Question: Friends!
I want to create a simple schedule event calendar like this one

Question: What can i use in Swing/AWT hiearchy in order to have such flexible grid.
P.S I was trying to do some solution in JTable direction with Custom CellRenderers but it was ugly. Maybe it can be something like JPanel-in-JPanel solution? What do you think?
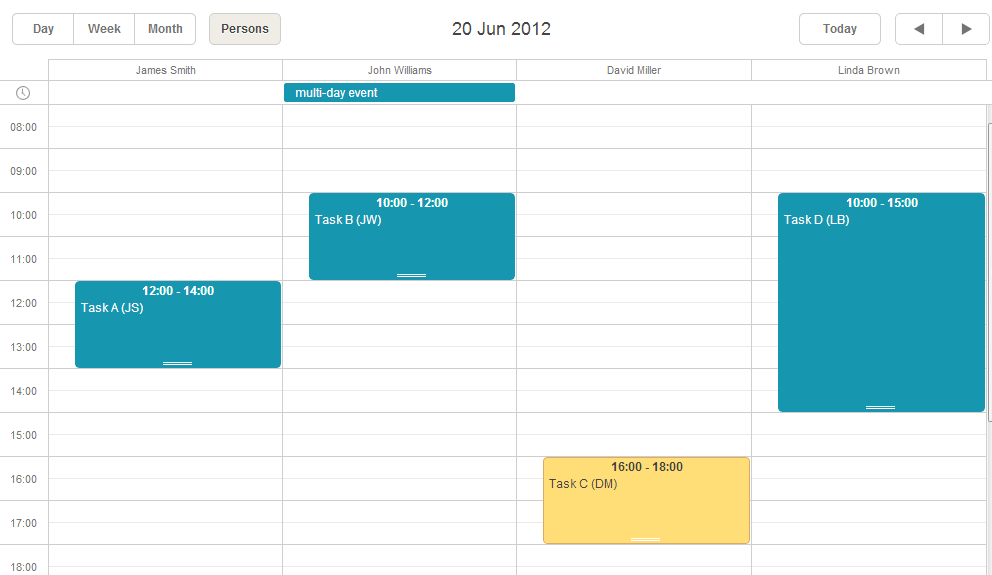
Answer: This is not a simple solution and you have any number of options...
Because the content can expand over multiple rows, 'JTable' isn't really a viable solution (there's probably any number of ways to do it, but each will become more complicated over time...and any solution I've seen doesn't take into account the current Look and Feel).
But if you're interested, you could take a look at
- <URL>
You other choice would be to create a custom component capable of rendering the data model.
I, personally, would focus on an individual column, allowing it to be it's panel. With a custom layout manager, you could layout additional components based on the requirements of the data model.
Once you have that figured out, you would be able to expand the concept to allow for multiple rows.
This allows you greater flexibility in how the individual components are laid out and rendered, but is quite complex.
I would take a look at <URL>